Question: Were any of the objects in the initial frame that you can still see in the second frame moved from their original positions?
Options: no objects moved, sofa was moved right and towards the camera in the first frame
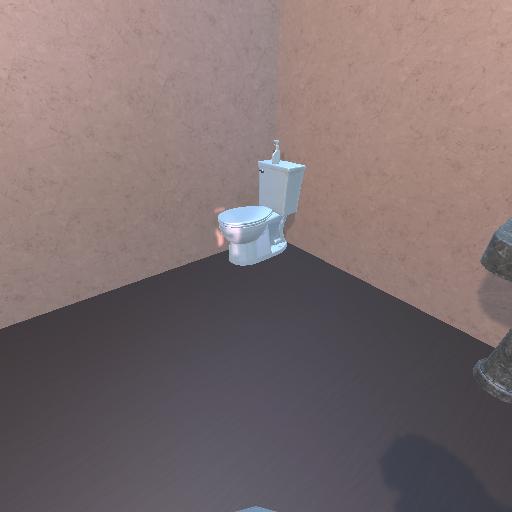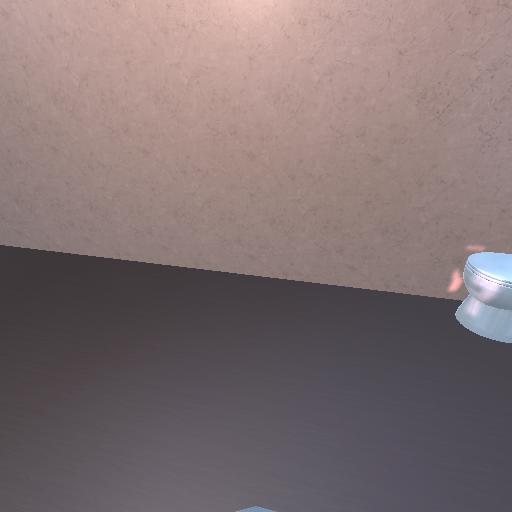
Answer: no objects moved